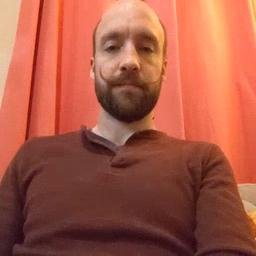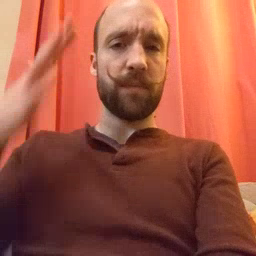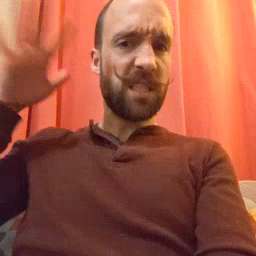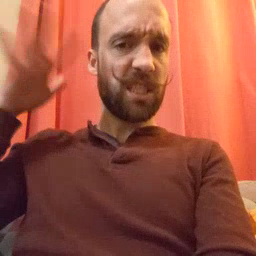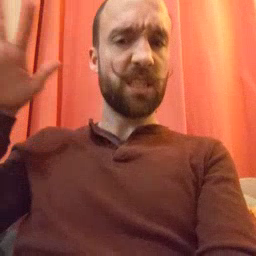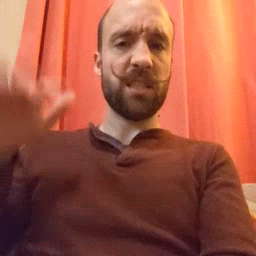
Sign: noisy